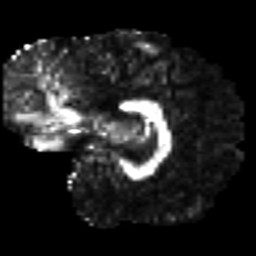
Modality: FA
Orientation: sagittal
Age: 30
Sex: female
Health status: healthy
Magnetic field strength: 3 T
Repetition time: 8.4 s
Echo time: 0.0926 s